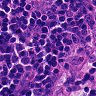
Metastatic tissue present: no